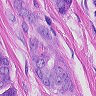
Metastatic tissue present: yes